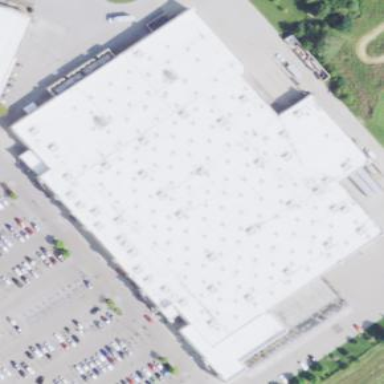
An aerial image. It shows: Retail building housing supermarket.